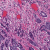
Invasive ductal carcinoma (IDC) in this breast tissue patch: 1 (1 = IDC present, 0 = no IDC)